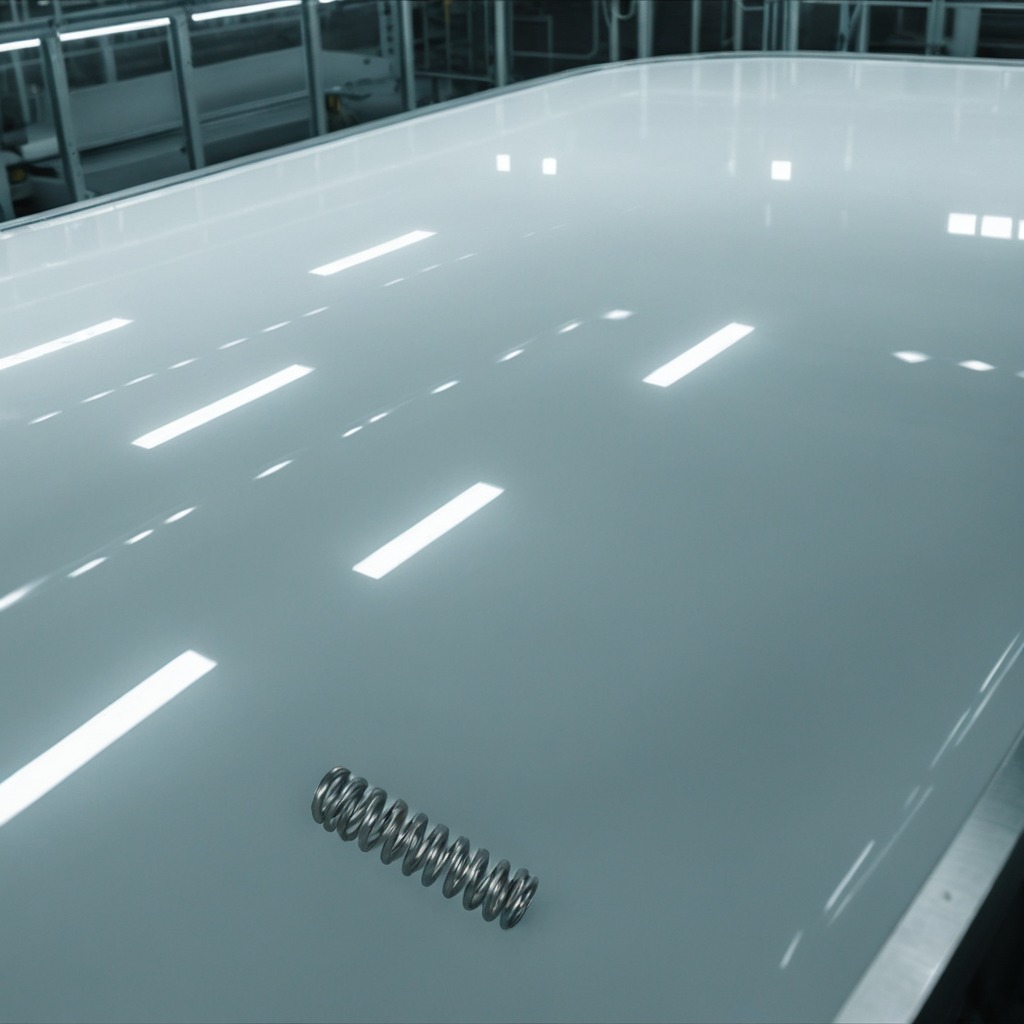
A coiled metal spring is lying on a high-gloss table in a ship maintenance bay industrial lighting.